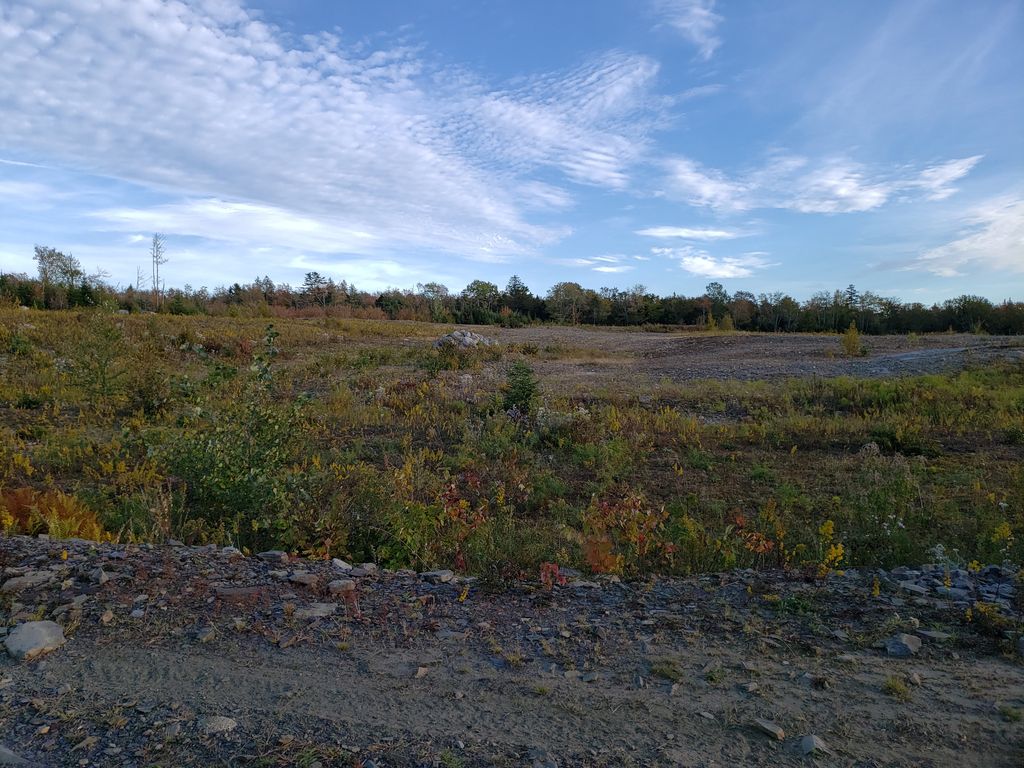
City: halifax